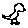
Label: bird